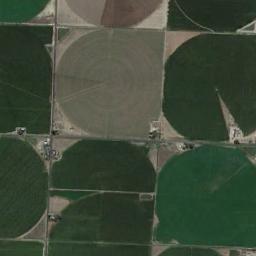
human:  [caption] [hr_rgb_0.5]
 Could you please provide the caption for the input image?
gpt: Several dark green circular farmlands and a khaki circular farmlands are neatly arranged on the wasteland .

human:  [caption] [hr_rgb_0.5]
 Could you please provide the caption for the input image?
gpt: Some green circle farmland are in the bare land .

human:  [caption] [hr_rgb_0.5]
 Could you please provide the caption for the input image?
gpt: Several neatly arranged circular farmlands mixed with dark green, Light green, And earth yellow, With incomplete gardens and semicircles .

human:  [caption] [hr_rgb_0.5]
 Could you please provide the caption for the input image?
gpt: There are many round blue fields .

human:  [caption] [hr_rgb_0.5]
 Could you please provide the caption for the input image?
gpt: There are several circular farmlands next to each other .